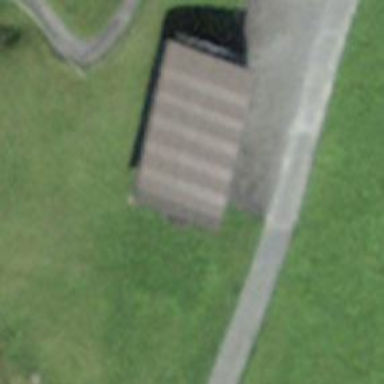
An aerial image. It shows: Shed.